Question: I am basically a beginner in programming world. So currently facing a problem that I don't understand in which way I should search this solution. So I am here for help. Hope someone can help me. I really need this solution.
'''
<!DOCTYPE html>
<html lang="en">
<head>
<title>Game1</title>
</head>
<body>
<p id="p1">Lorem ipsum dolor sit amet.</p>
<script src="script.js"></script>
</body>
</html>
'''
'''
<!DOCTYPE html>
<html lang="en">
<head>
<title>Game2</title>
</head>
<body>
<p id="p2">Lorem ipsum dolor sit amet consectetur adipisicing elit. Nobis, quis!</p>
<script src="script.js"></script>
</body>
</html>
'''
'''
(function() {
const p1 = document.getElementById('p1');
const textChange1 = () => {
p1.innerHTML = 'textChange 1';
}
p1.addEventListener('click', textChange1);
})();
(function() {
const p2 = document.getElementById('p2');
const textChange2 = () => {
p2.innerHTML = 'textChange 2';
}
p2.addEventListener('click', textChange2);
})();
'''
So I want to run this script.js file in both Game1.html and Game2.html.
But it causing one error

in Game1.html
'''
script.js:15 Uncaught TypeError: Cannot read properties of null (reading 'addEventListener')
at script.js:15:8
at script.js:16:3
'''
in Game2.html
'''
script.js:6 Uncaught TypeError: Cannot read properties of null (reading 'addEventListener')
at script.js:6:8
at script.js:7:3
'''
I want to use one script file. When game1.html access it I want game1.html to access only the code including id='p1'; and when its game2.html ,I want it to access only the part of js that include id='p2';
how can I achieve this, that the html use only the part of js that is needed not the others.
just like we use one css in multiple html .
note- I want only to use one js file no other sub-js file.
Thanks.
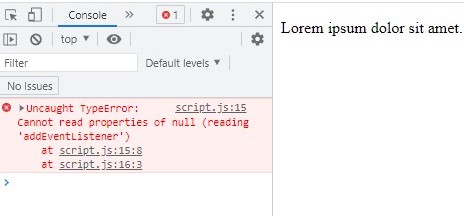
Answer: Check the element prior to executing, wrap your functions in something like this:
'''
if (document.getElementById('p1') !== null){
//p1 exists, continue
}
if (document.getElementById('p2') !== null){
//p2 exists, continue
}
'''